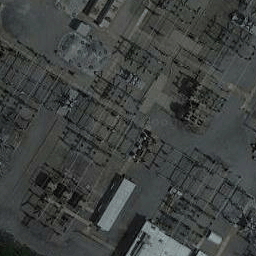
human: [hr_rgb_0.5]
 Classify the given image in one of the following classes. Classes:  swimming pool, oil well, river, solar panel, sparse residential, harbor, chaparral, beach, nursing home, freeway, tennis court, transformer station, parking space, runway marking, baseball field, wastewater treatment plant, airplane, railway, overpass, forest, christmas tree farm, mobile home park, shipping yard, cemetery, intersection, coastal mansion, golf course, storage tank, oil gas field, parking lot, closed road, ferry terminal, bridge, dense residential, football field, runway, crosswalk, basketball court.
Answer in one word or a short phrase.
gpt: transformer station